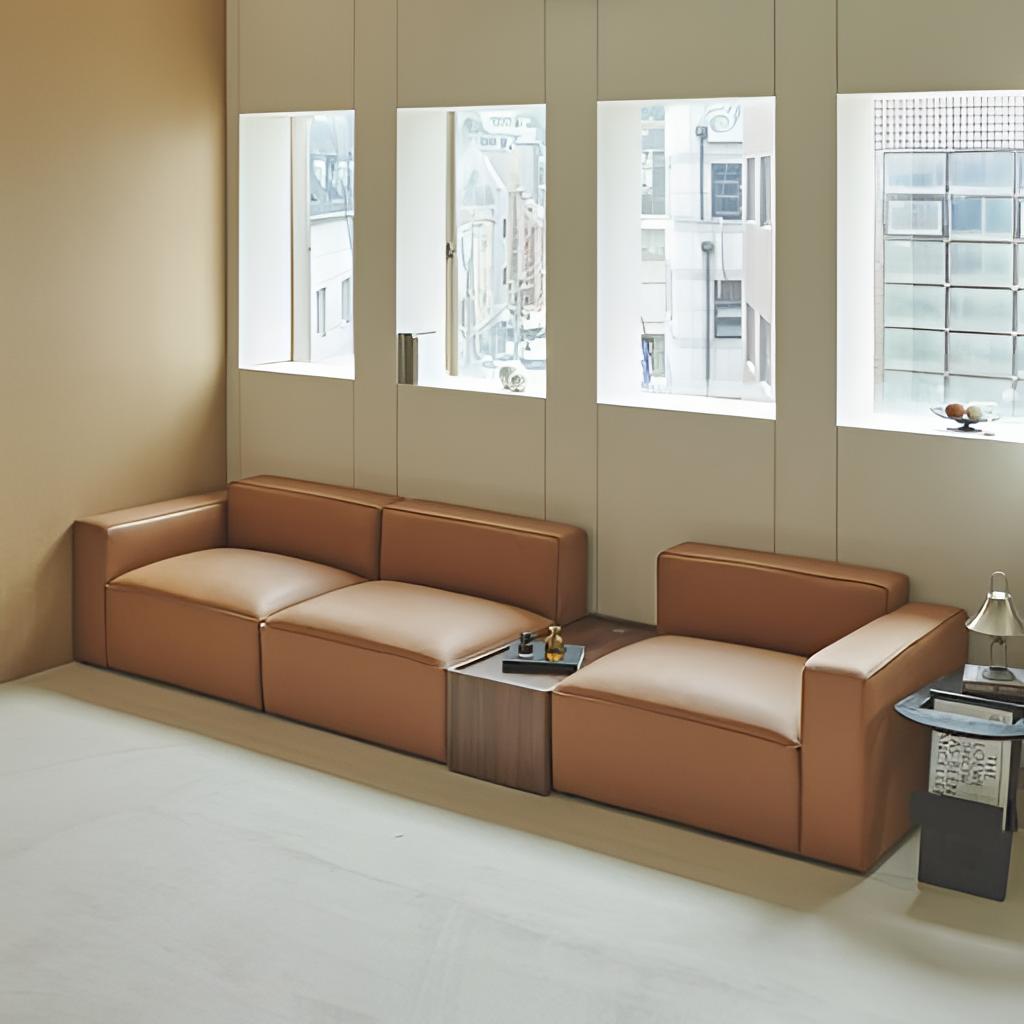
living room, leather sectional sofa, beige paint wallpaper, with solid pattern, modern, beige carpet flooring, with plain pattern